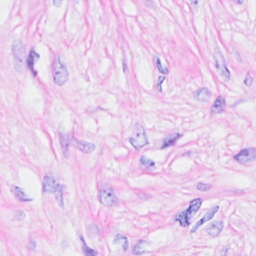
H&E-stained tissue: Breast